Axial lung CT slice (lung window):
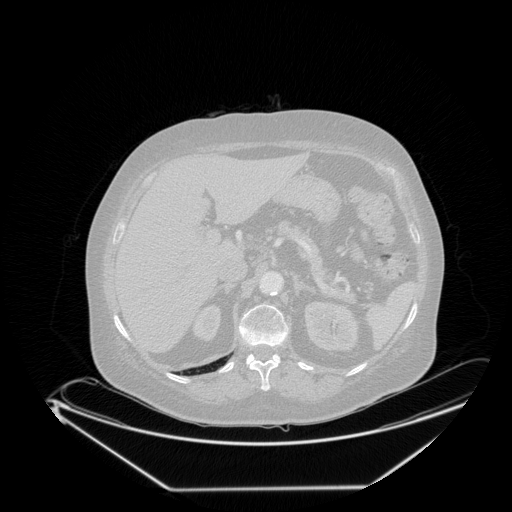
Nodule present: no